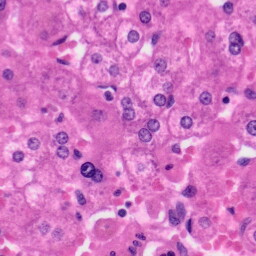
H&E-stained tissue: Liver